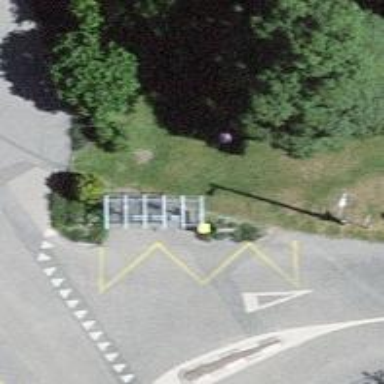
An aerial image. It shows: Post box is visible.